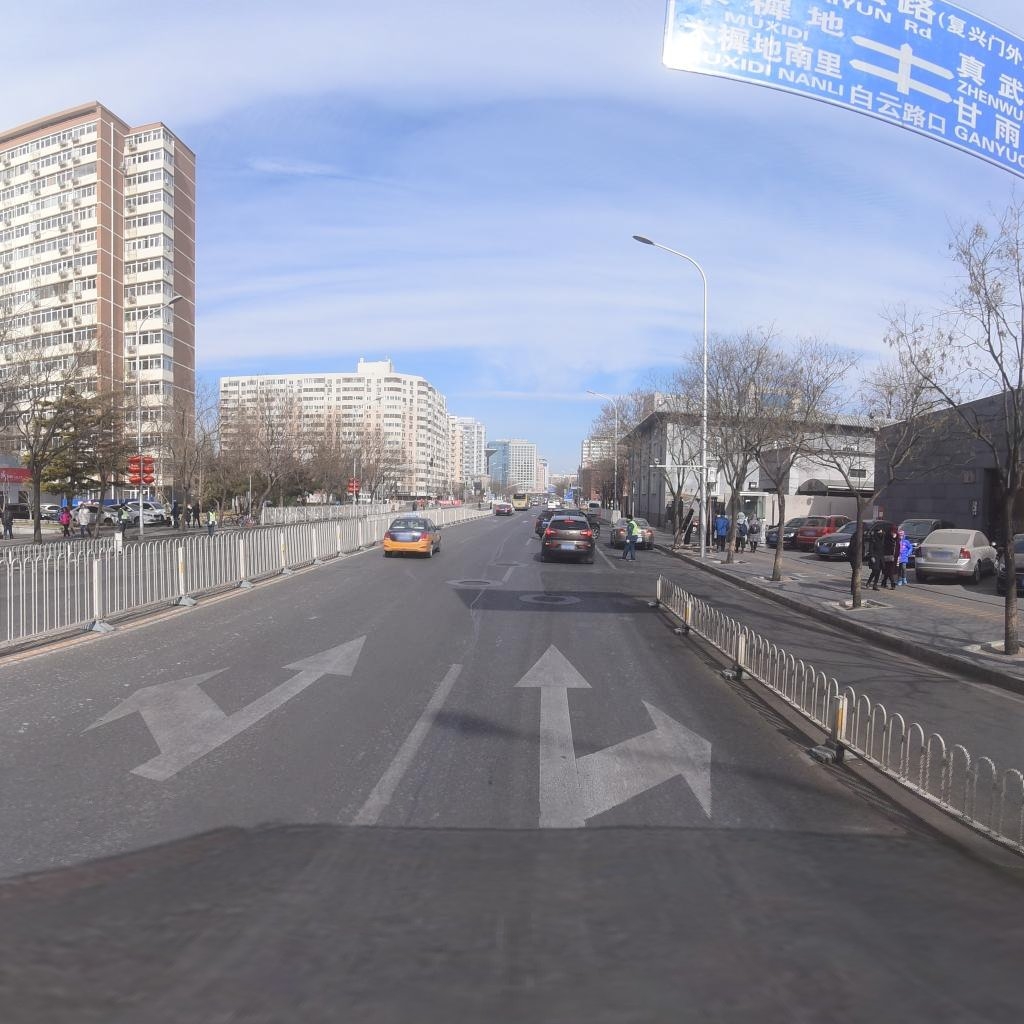
Region: Xicheng
Road damage annotations: manhole cover, longitudinal patch, manhole cover, manhole cover